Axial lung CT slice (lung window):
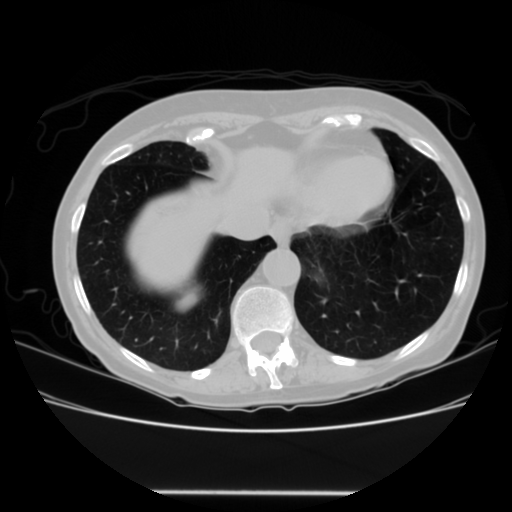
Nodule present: no